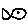
Label: fish